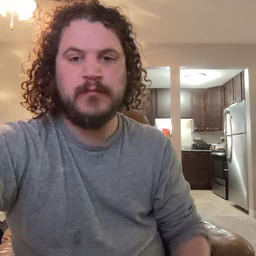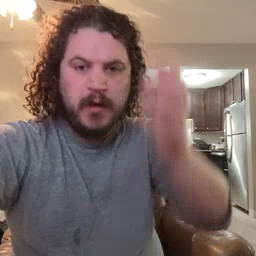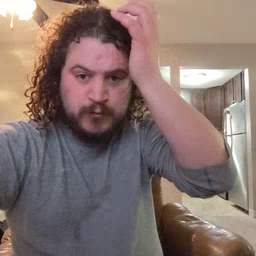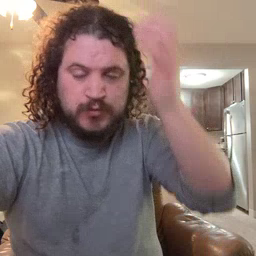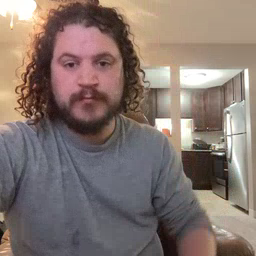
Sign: garbage